Platform: macOS
Application: Arc Browser
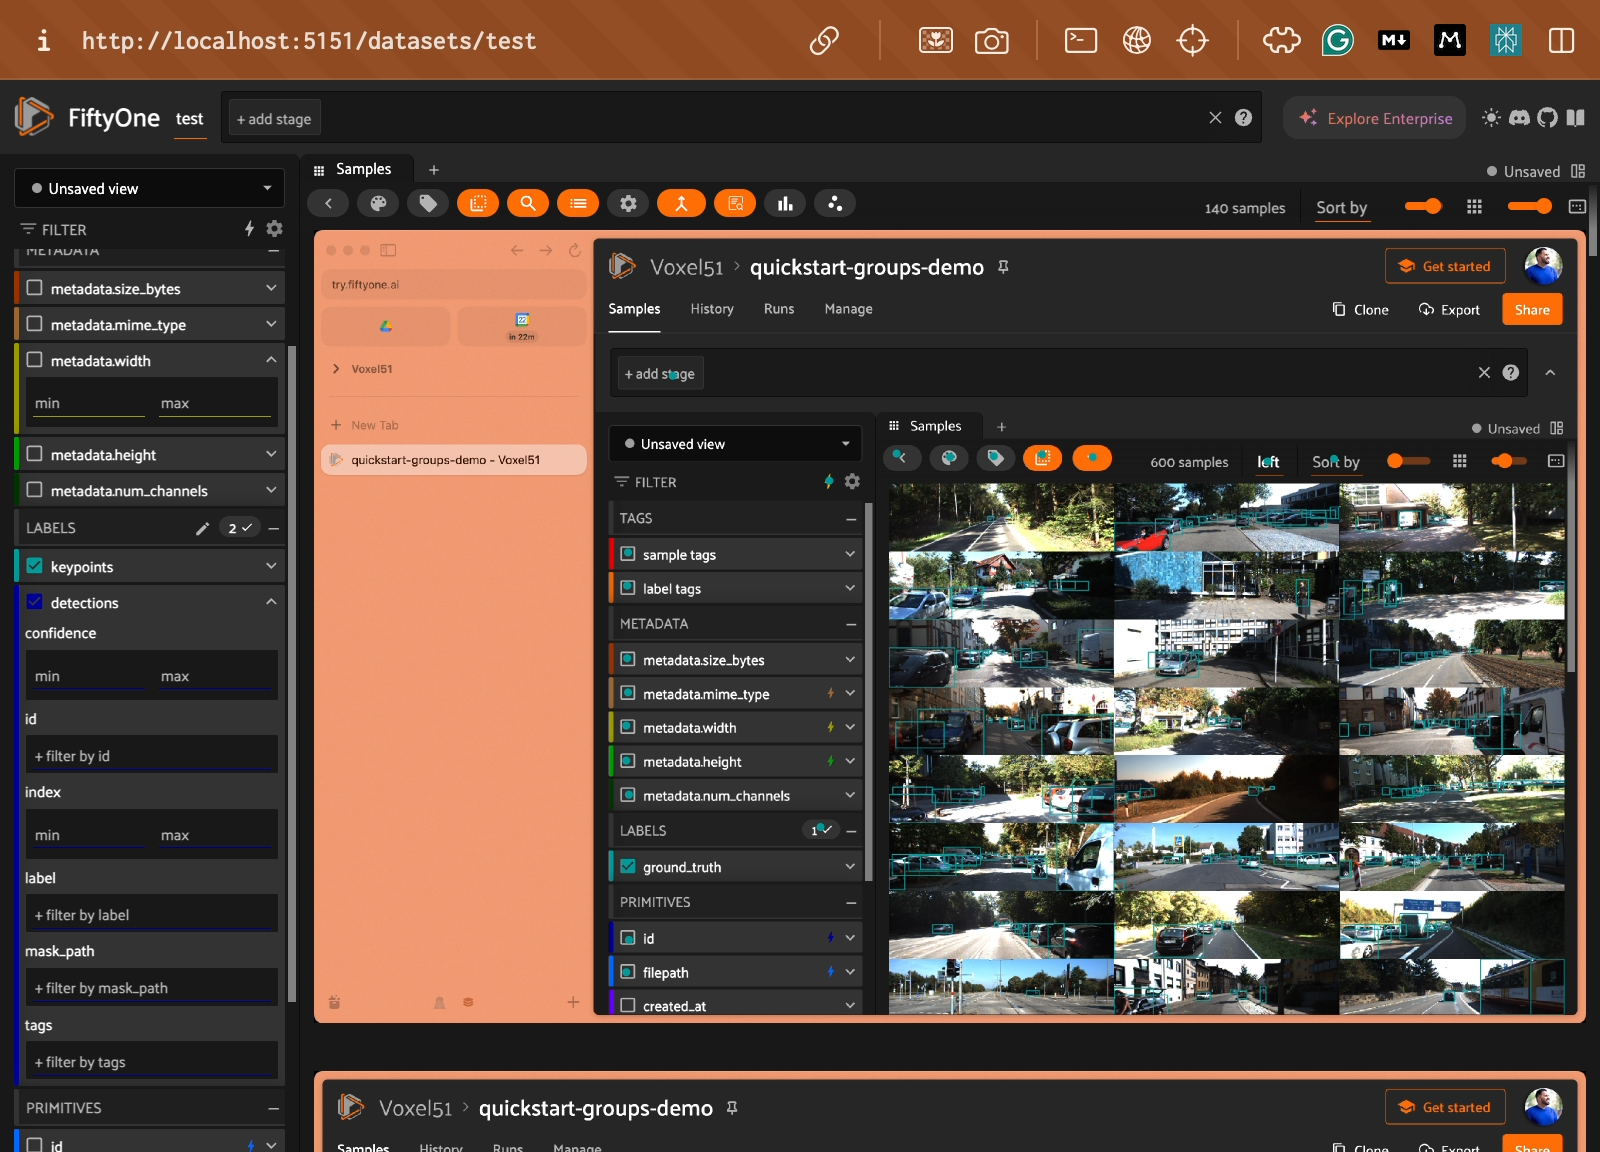
task_description: Open the workspaces menu
action_type: click
element_info: Button
steps_since_start: 1